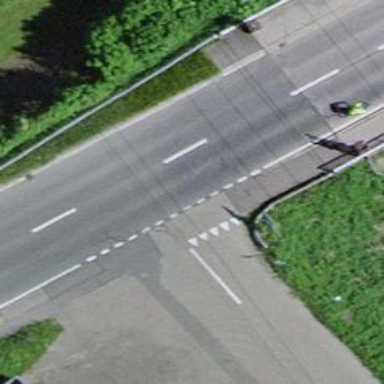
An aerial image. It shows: Road with "give way" sign.